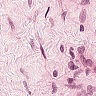
Metastatic tissue present: no